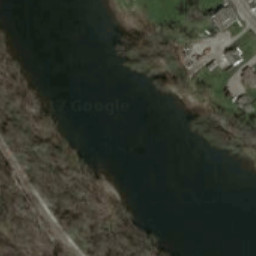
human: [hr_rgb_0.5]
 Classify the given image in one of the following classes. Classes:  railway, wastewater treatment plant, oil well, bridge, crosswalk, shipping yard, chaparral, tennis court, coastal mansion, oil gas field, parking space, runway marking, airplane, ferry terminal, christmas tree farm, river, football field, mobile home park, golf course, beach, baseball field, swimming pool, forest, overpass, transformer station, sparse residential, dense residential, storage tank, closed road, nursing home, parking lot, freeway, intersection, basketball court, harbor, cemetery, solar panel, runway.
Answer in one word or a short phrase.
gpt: river